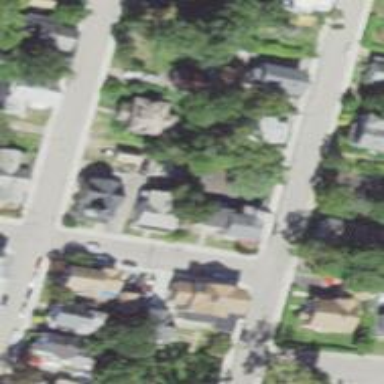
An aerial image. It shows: Residential driveway serving as service road.